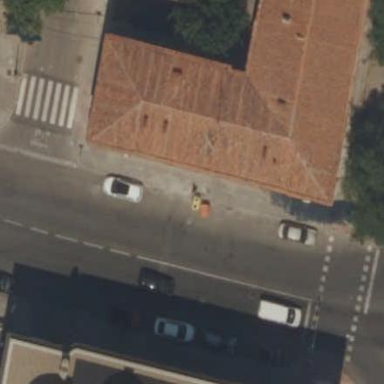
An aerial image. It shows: Gabled roof made of roof tiles on apartment building.